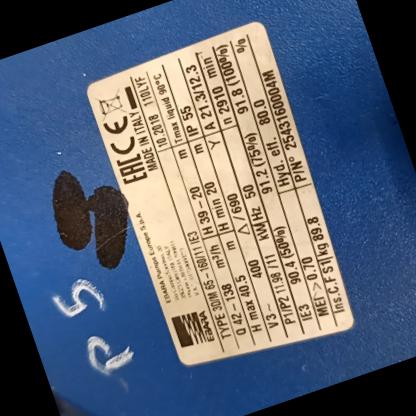
Klasa: tabliczka-znamionowa